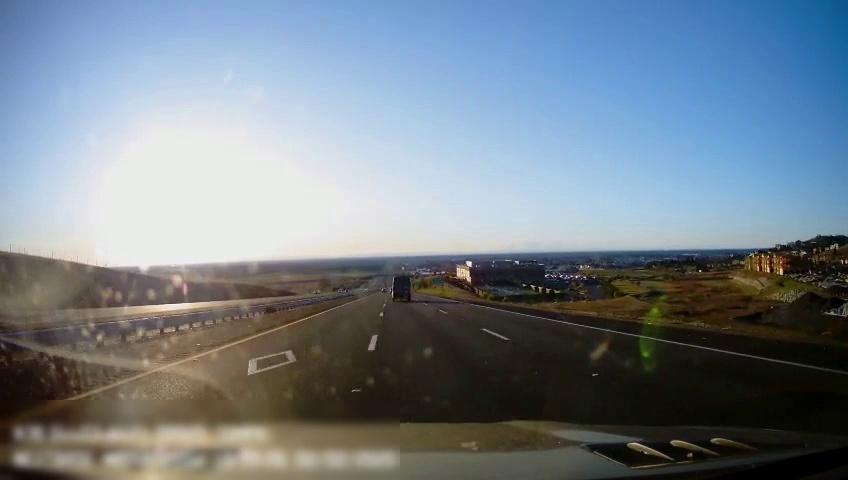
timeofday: Day
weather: Sunny
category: Drivable Space
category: Drivable Space
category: Vehicles | Truck
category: Lanes | Current Lane
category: Lanes | Current Lane
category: Lanes | Alternate Lane
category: Lanes | Alternate Lane